Question: maybe someone know component (view) to select range? like:
'''
Select from: select to:
month+year month+year
'''

i finded datePicker views on gitHub only with days selection range:
<URL>
but in this component draws dates :(
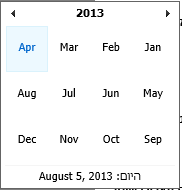
Answer: See this question:
<URL>
I would post that in comments, but I don't have permission to do so.
There is more options than in Pratik Kate's answer.
edit: I know those solutions do not offer range selection, but I think that could be easily solved using two pickers - 'from-to'.
See the screenshots e.g. in this project: <URL>
I think it can look pretty good. I can imagine many users would be confused when asked to select range using only one picker (having to use some sort of long-press or drag event?).